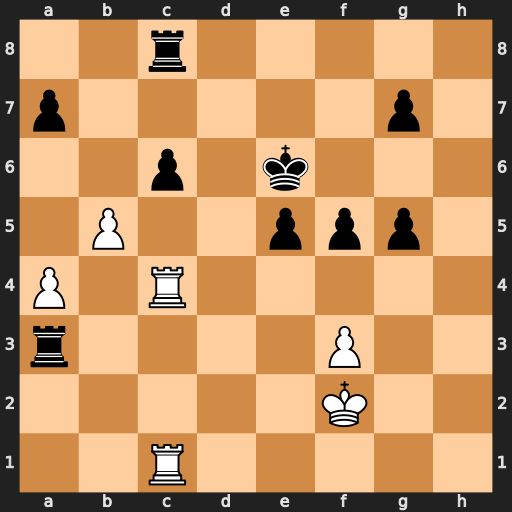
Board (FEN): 2r5/p5p1/2p1k3/1P2ppp1/P1R5/r4P2/5K2/2R5
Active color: w
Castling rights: -
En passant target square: -
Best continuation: Rxc6+ Kf7 Rxc8